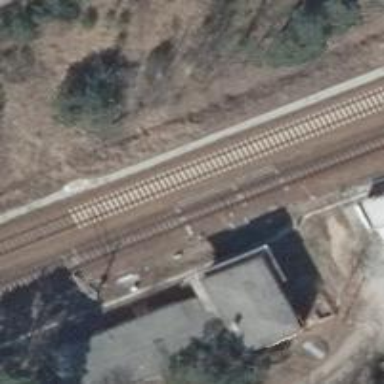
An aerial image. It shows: Railway switch with the turnout side on the right.